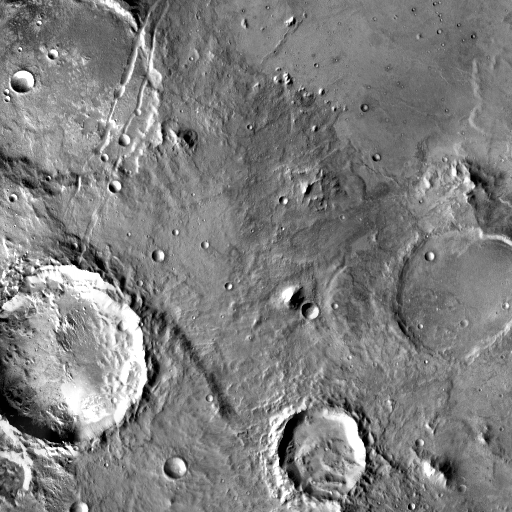
Crater classes present: Background, Other, Secondary